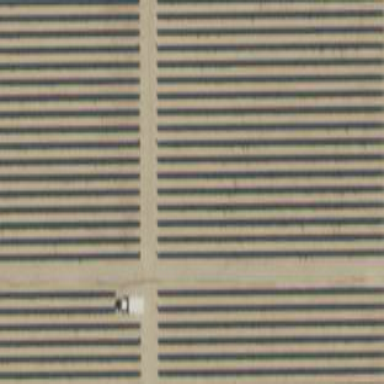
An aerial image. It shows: Solar generator utilizing photovoltaic panels.